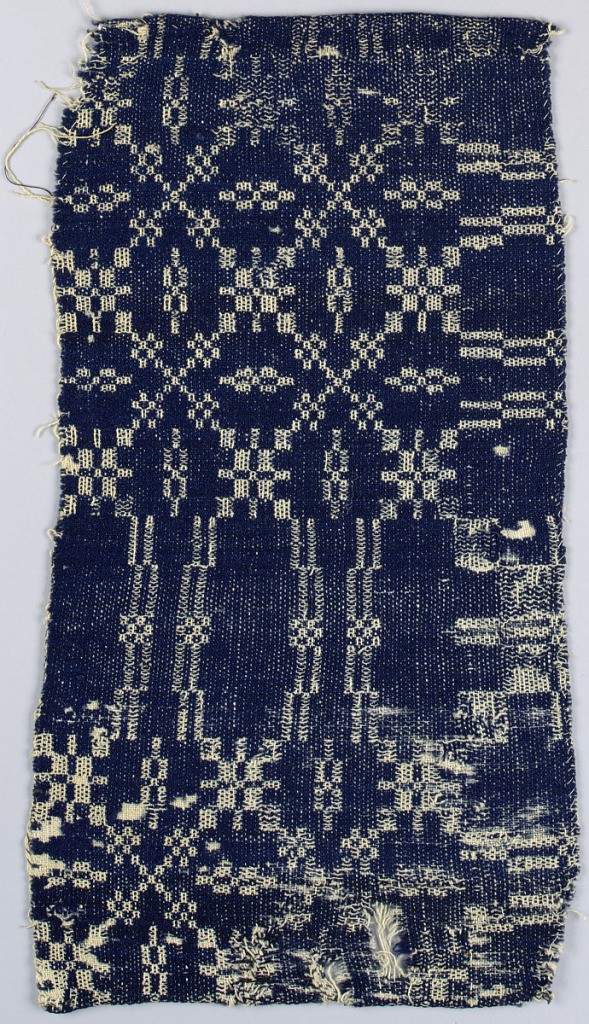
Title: Coverlet fragment
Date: late 18th–early 19th century
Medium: wool, cotton Technique: double cloth
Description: Vertical-horizontal repeat of large squares broken by small geometric trellis framework and other broad bands of geometric patterning. Reversible "Summer and Winter" weave in dark blue and white.